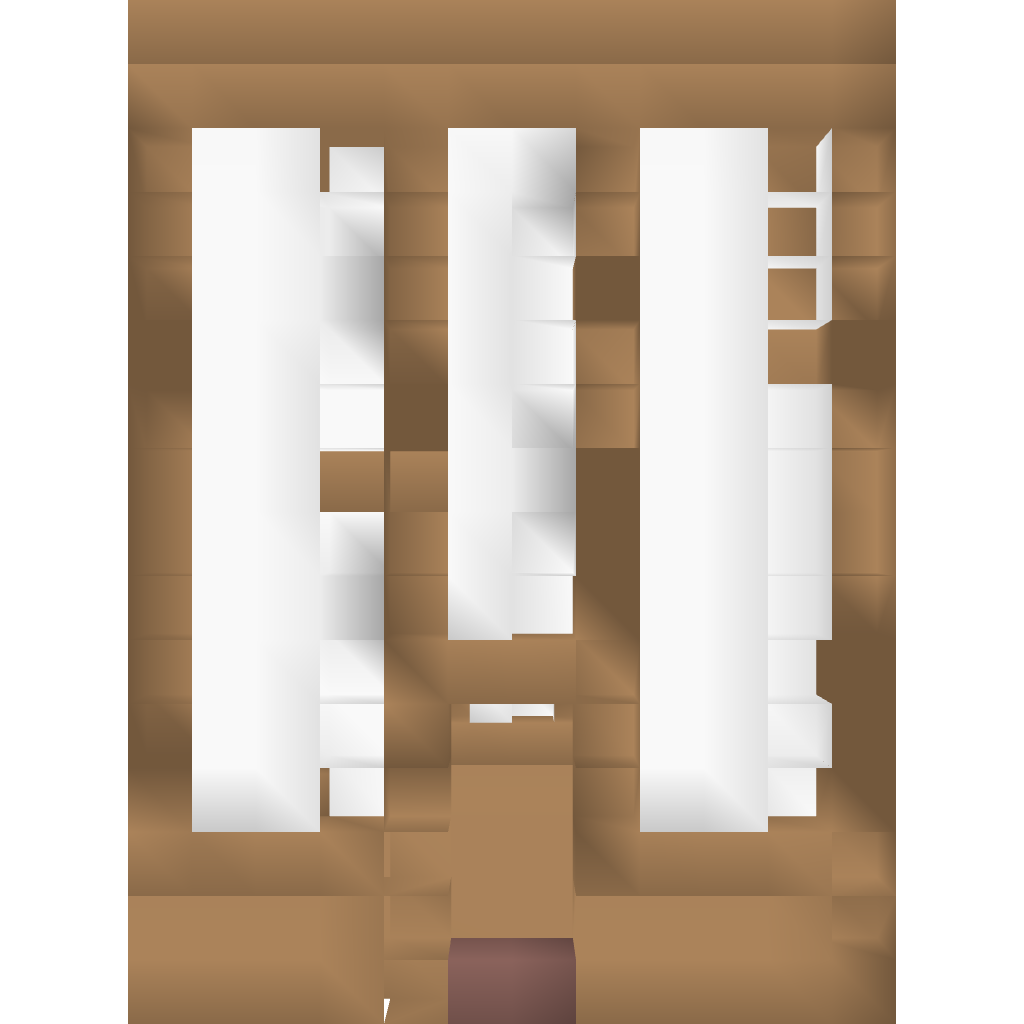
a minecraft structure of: Modern House bad low quality